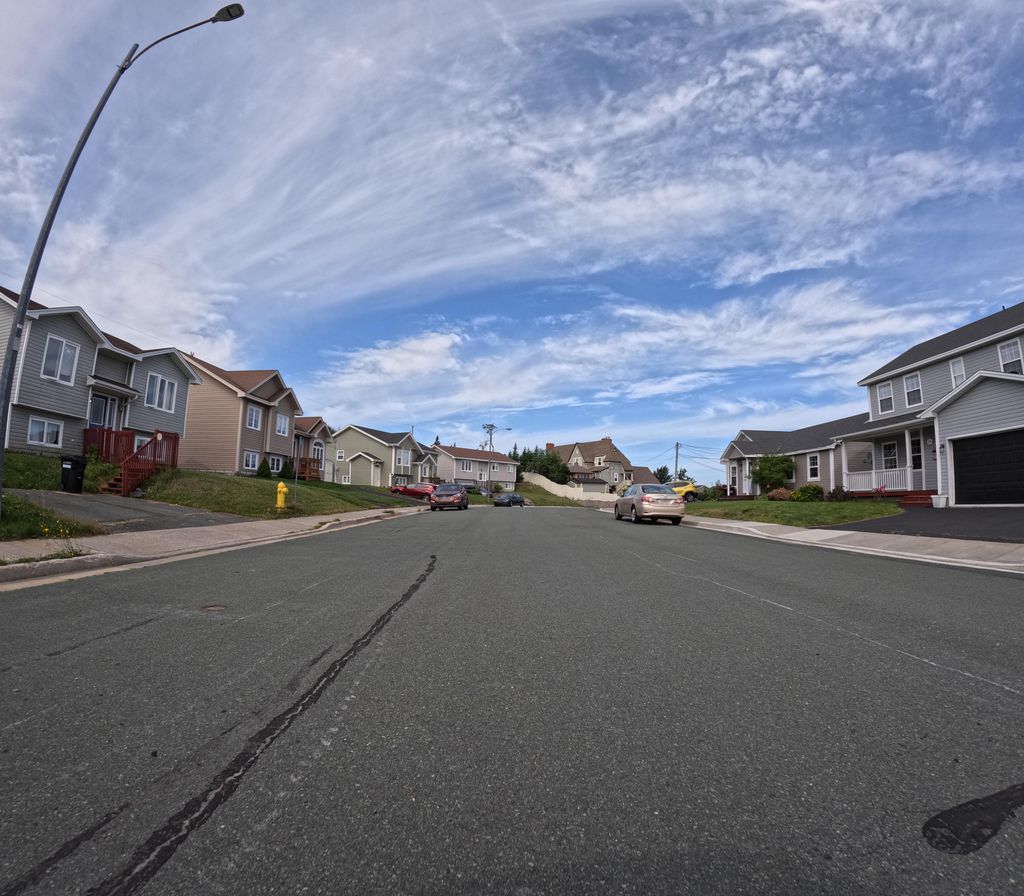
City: st_johns